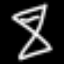
Label: hourglass